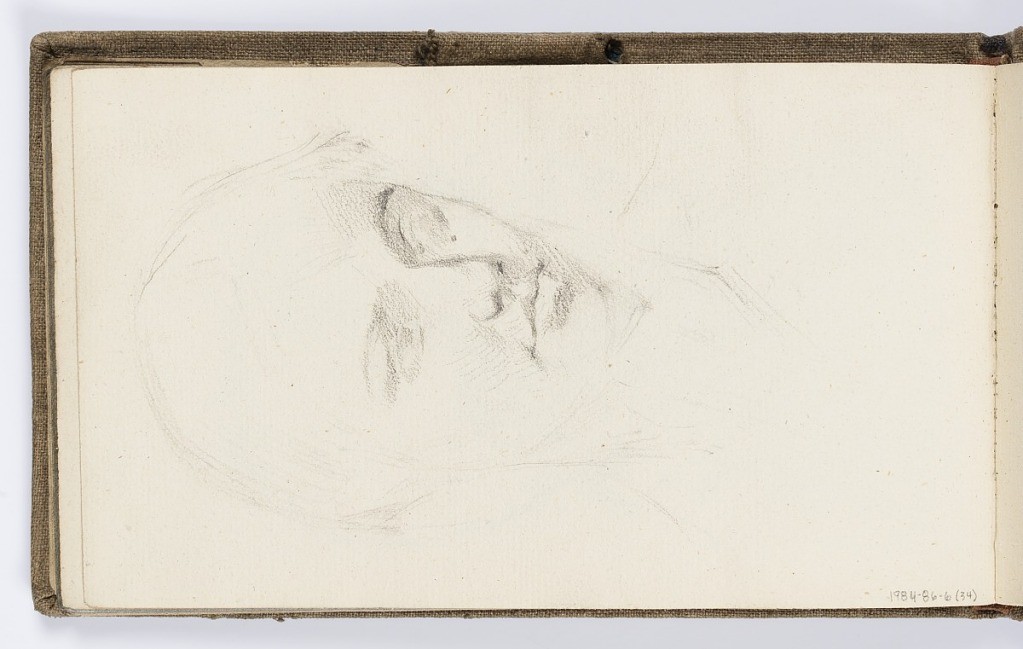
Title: Sketchbook Page: Portrait
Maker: Kenyon Cox, American, 1856–1919
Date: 1877–78
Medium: Graphite on laid paper
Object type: Sketchbook folio
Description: Contours of neck and head lightly sketched, with more shading on face.